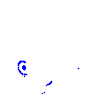
Particle: pion